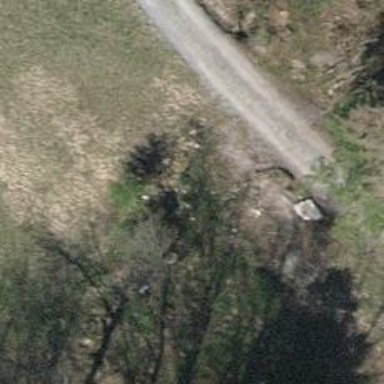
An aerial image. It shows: Culvert tunnel.